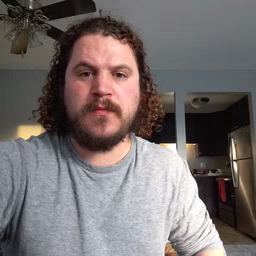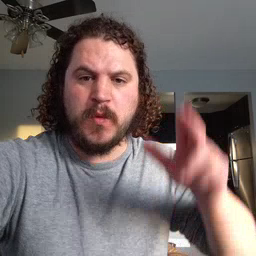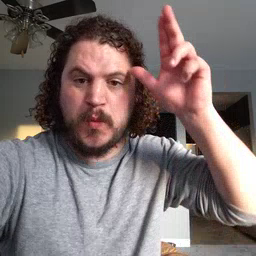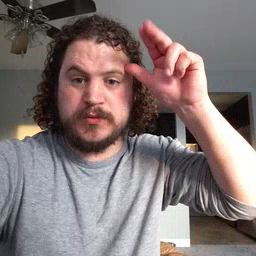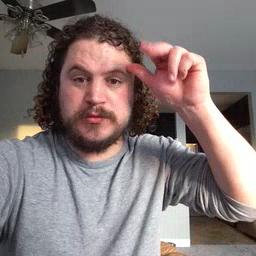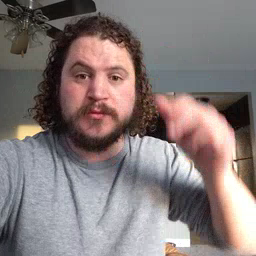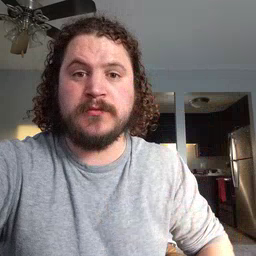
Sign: horse